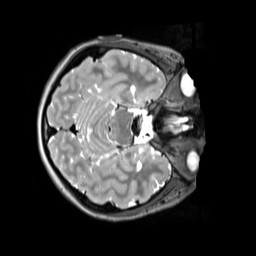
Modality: T2w
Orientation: axial
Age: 11
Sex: female
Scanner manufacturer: siemens
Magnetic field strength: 3 T
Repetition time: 3.2 s
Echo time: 0.408 s